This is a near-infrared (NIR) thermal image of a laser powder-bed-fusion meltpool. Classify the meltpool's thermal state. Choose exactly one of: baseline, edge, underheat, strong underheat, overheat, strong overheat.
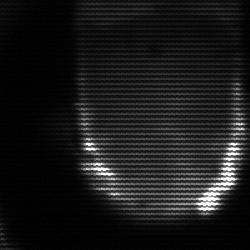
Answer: baseline